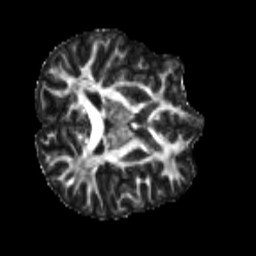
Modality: FA
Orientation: axial
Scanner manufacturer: siemens
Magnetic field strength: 3 T
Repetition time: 4 s
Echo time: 0.0594 s